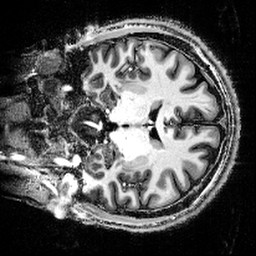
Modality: T1w
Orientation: coronal
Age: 31
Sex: male
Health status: healthy
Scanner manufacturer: siemens
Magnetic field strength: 9.4 T
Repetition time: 6 s
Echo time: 0.0023 s